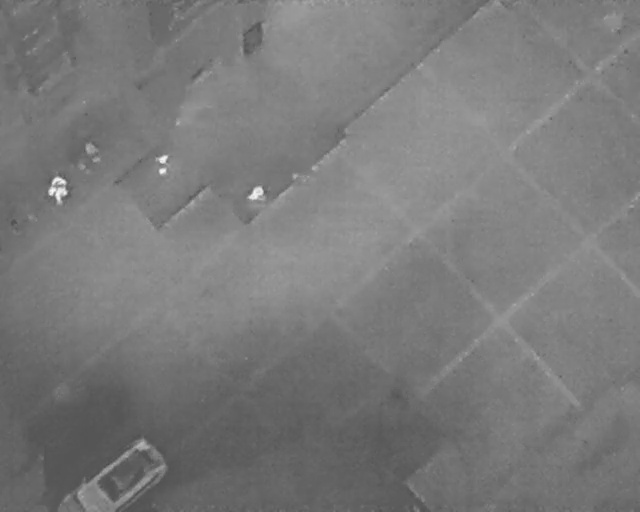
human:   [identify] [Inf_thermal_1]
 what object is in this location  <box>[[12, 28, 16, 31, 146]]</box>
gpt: <ref>1 medium bicycle at the top left</ref>